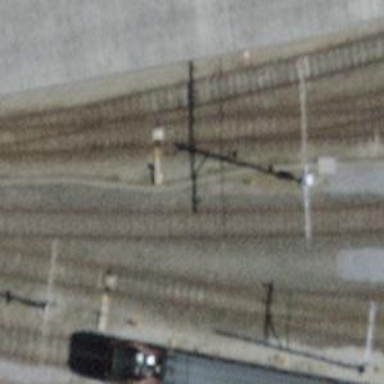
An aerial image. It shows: Railway switch.